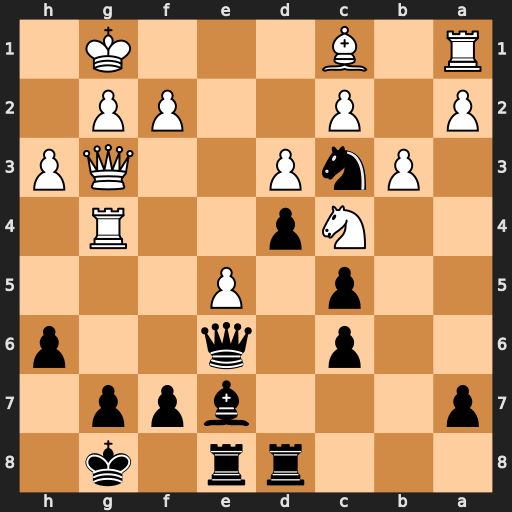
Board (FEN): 3rr1k1/p3bpp1/2p1q2p/2p1P3/2Np2R1/1PnP2QP/P1P2PP1/R1B3K1
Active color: b
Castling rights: -
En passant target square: -
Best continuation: Ne2+ Kh1 Nxg3+